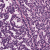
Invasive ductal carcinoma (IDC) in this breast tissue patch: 1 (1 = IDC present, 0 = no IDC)